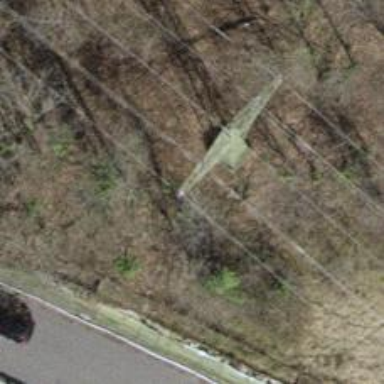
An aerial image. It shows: Lattice structure tower used for power distribution.